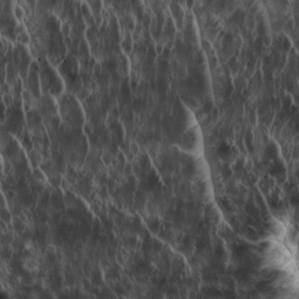
Label: non_frost